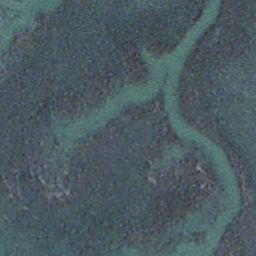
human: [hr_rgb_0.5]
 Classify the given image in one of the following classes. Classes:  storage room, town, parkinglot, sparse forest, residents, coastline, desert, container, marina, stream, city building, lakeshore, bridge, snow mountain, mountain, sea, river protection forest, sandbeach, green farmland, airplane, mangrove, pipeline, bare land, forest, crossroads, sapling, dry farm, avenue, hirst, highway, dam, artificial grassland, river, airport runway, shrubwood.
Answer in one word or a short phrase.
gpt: stream